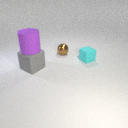
large purple rubber cylinder above large gray rubber cube